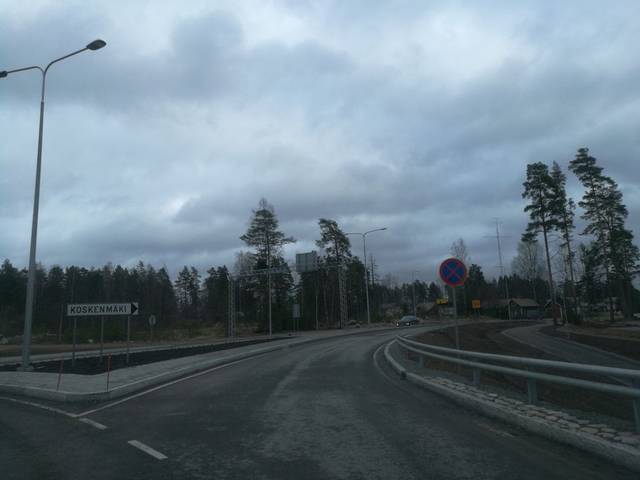
Region: Finland
Coordinates: 60.406, 25.008